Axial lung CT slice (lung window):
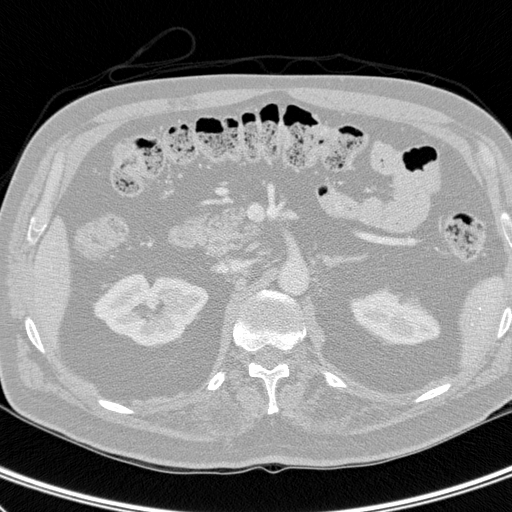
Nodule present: no